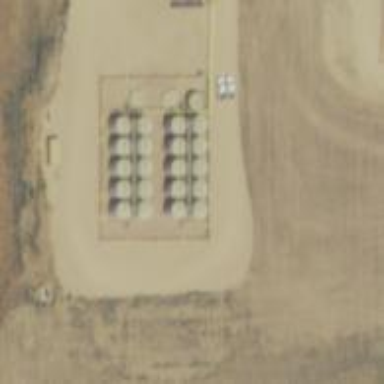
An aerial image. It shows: Storage tank that is man-made.